Interaction volume radius: 10 \u00c5
Interaction volume height: 10 \u00c5
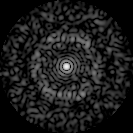
Disorder parameter: 0.8254